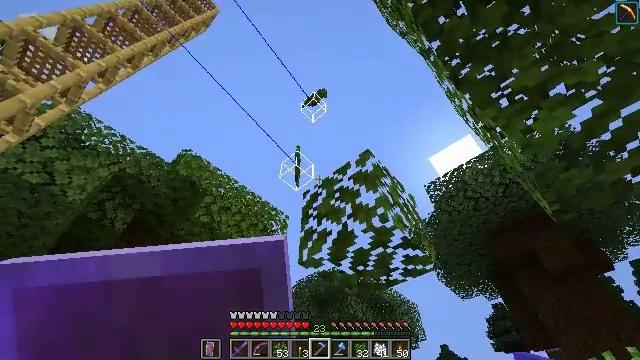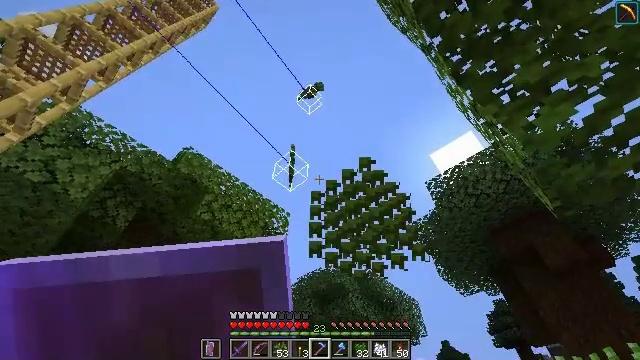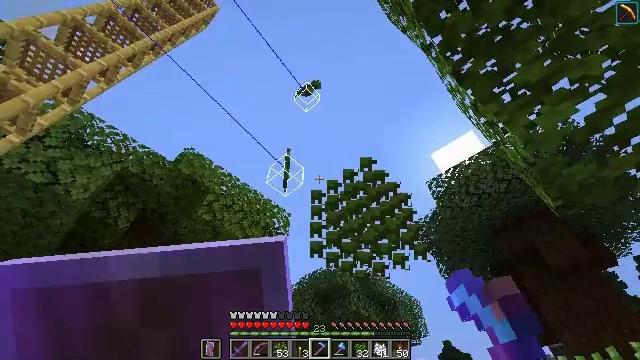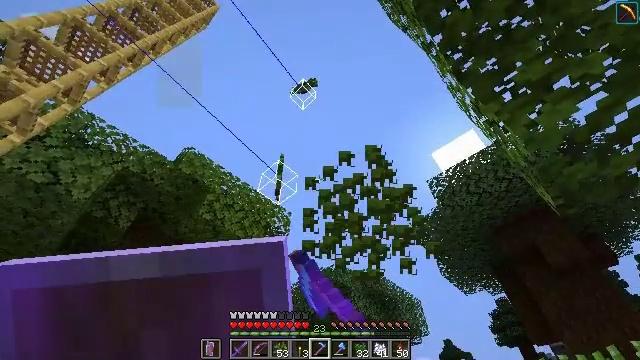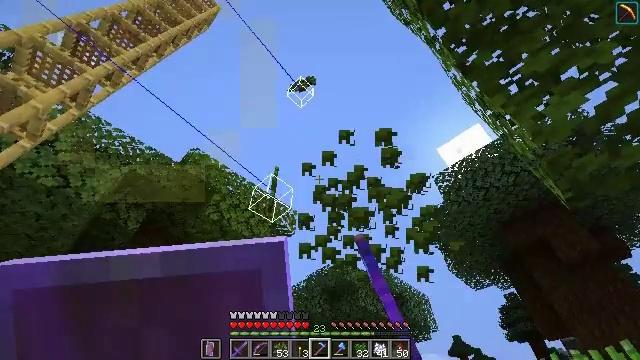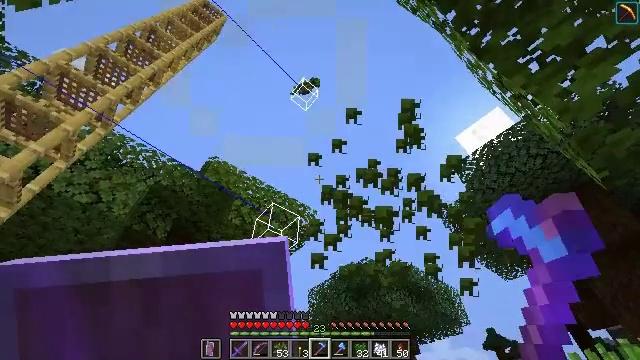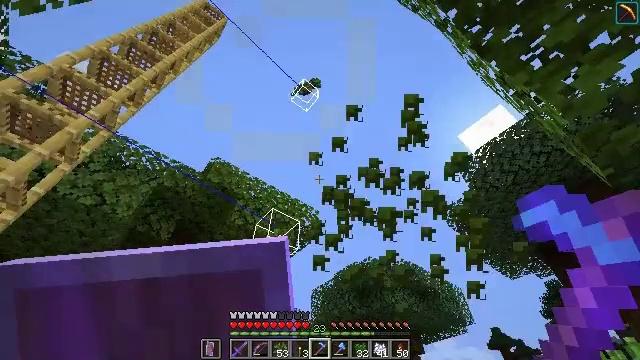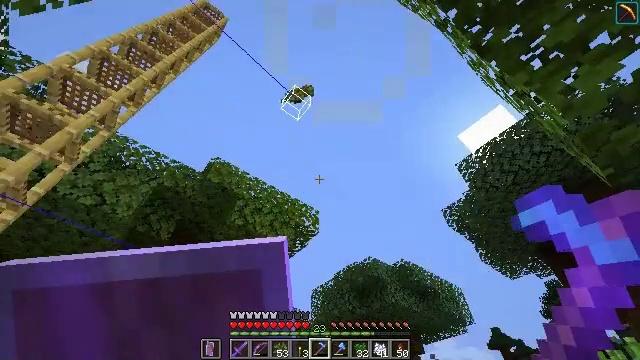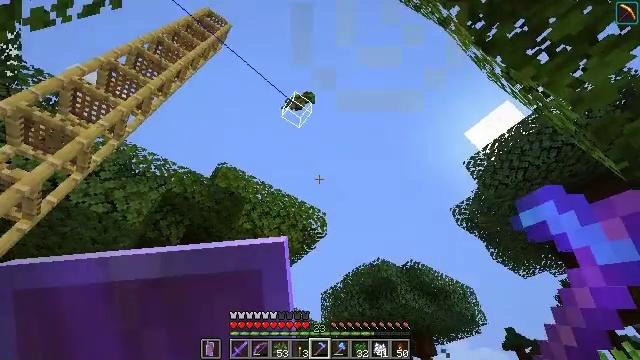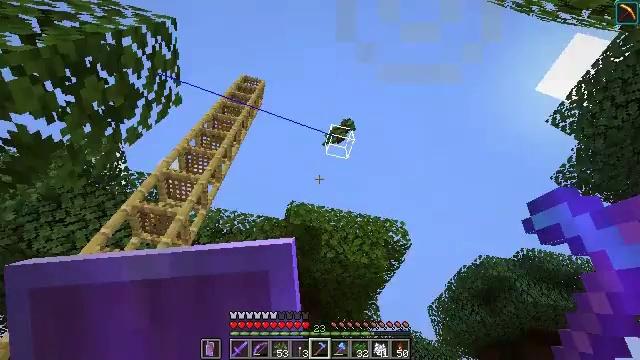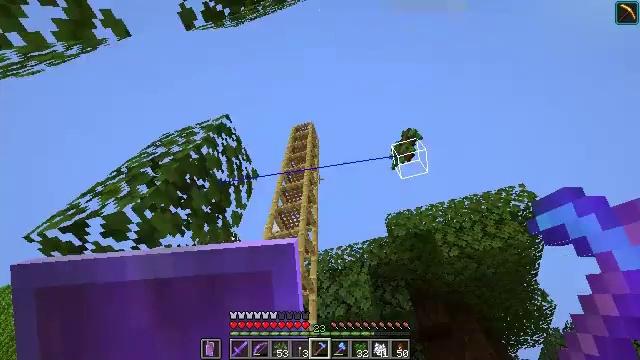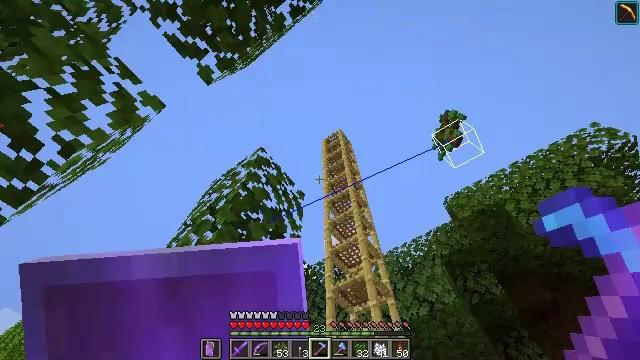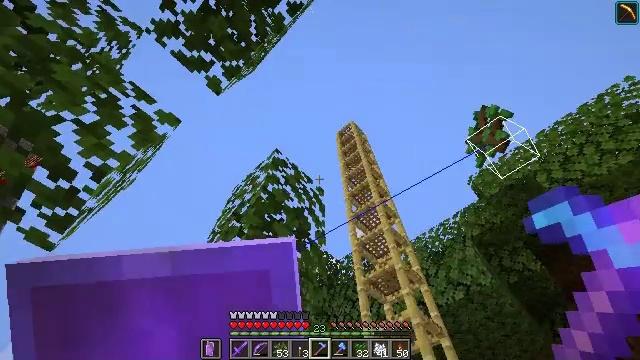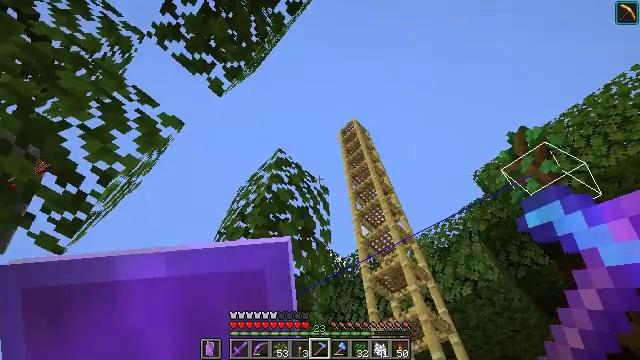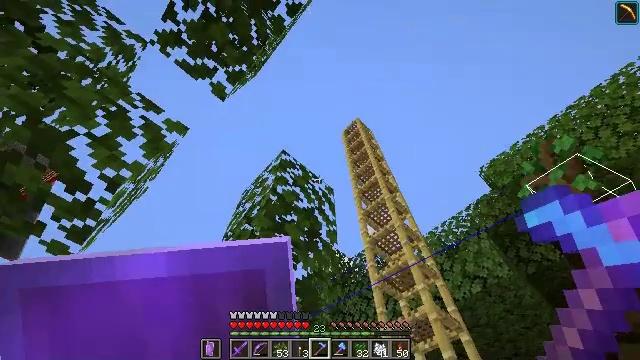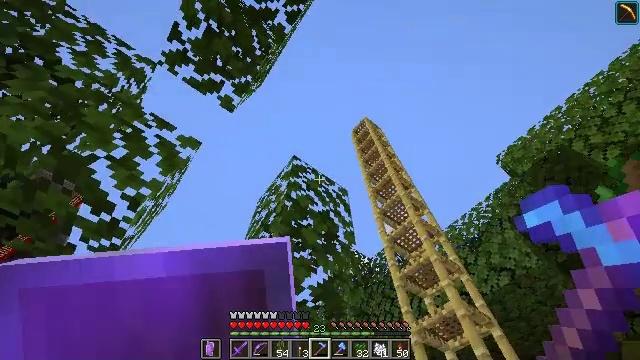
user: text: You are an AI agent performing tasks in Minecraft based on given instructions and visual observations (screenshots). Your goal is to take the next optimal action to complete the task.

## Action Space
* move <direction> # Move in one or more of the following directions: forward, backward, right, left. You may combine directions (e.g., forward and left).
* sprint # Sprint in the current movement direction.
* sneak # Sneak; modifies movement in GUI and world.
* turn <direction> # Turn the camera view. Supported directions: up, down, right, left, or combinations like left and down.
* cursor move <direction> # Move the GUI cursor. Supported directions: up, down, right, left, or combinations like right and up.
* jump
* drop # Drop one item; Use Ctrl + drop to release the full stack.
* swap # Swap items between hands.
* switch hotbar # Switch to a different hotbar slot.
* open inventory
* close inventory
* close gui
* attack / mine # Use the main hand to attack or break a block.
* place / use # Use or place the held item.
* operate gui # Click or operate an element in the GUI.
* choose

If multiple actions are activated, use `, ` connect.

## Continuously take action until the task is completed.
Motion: motion action
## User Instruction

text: Break oak leaves from the trees.
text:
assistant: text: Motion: attack / mine
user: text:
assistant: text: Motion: attack / mine
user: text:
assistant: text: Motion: attack / mine
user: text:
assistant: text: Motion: turn left, attack / mine
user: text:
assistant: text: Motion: turn left, attack / mine
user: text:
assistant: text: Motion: attack / mine
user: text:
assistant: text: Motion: attack / mine
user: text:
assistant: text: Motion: turn left, attack / mine
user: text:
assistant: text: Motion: turn left and up
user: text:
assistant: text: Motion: turn left and up
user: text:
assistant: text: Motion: turn left and up
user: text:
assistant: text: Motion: turn left and down
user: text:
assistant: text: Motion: turn left
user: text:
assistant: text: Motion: turn left
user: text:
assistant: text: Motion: turn left
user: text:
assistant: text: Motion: turn left
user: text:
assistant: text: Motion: turn left and down
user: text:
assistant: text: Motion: turn left
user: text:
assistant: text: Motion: turn left
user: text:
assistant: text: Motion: turn down
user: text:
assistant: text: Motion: turn down, attack / mine
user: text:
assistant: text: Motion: turn down, attack / mine
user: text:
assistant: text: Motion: turn down, attack / mine
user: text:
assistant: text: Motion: attack / mine
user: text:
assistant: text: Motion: turn left, attack / mine
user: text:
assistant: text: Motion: turn left and up, attack / mine
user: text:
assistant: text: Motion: turn left and up, attack / mine
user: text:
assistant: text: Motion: turn left and up, attack / mine
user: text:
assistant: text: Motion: turn left and up, attack / mine
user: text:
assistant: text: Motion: turn left and up, attack / mine